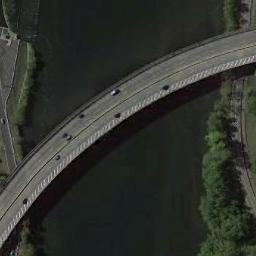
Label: bridge